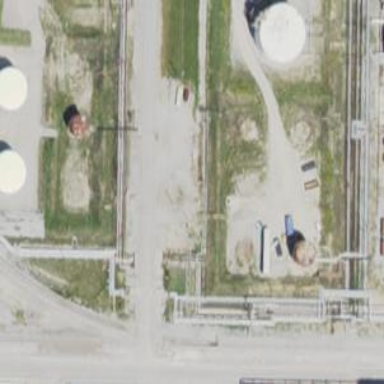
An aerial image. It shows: Storage tank with man-made structure.